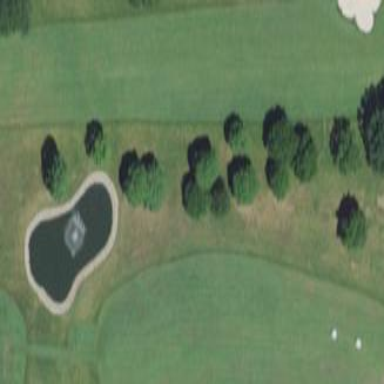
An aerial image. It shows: Golf fairway surrounded by grass.